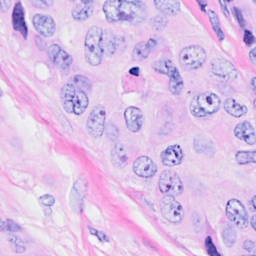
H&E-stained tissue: Breast